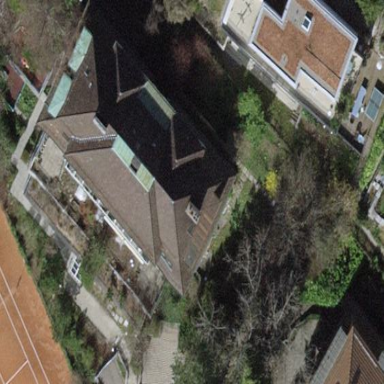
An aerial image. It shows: Kindergarten building.